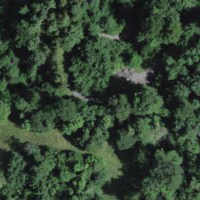
EUNIS habitat code: 44
Species observed at this site:
Mercurialis perennis
Tussilago farfara